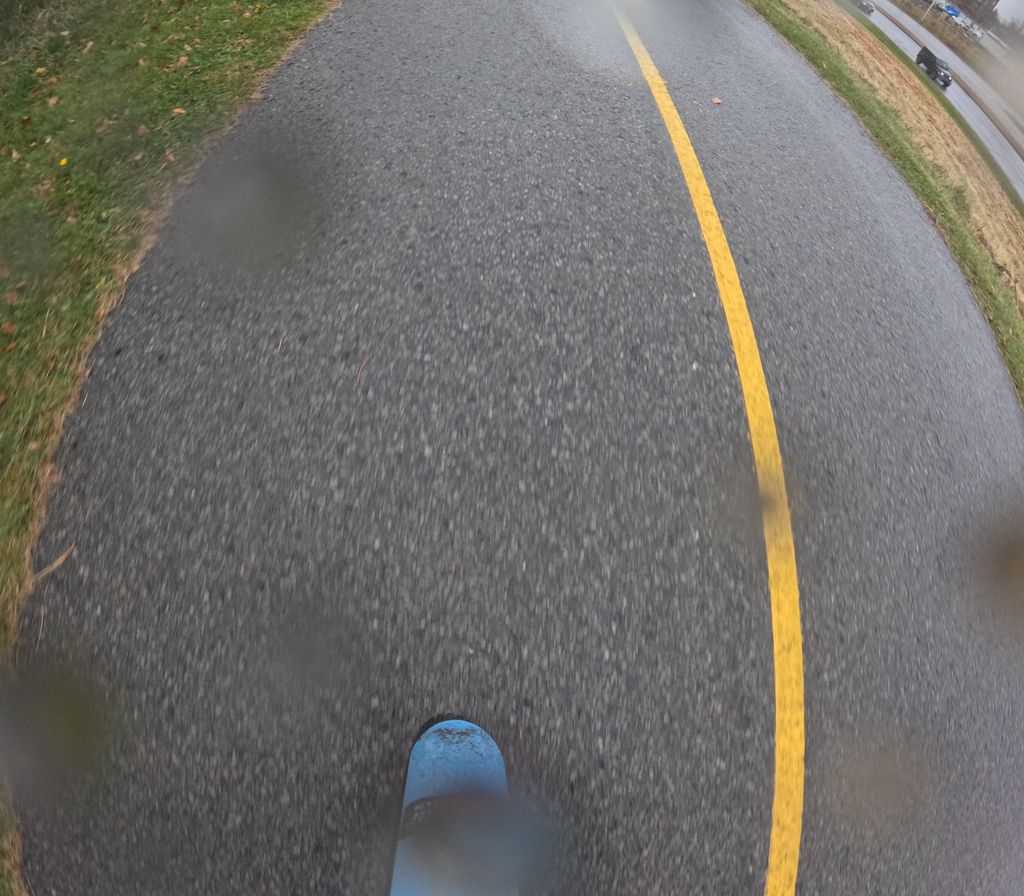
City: ottawa-gatineau